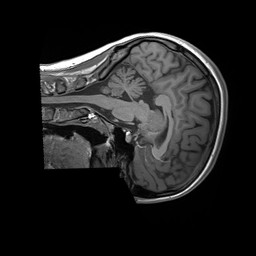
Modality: T1w
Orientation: sagittal
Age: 22
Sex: female
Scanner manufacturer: siemens
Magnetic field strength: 3 T
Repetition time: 1.8 s
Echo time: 0.00232 s